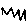
Label: zigzag